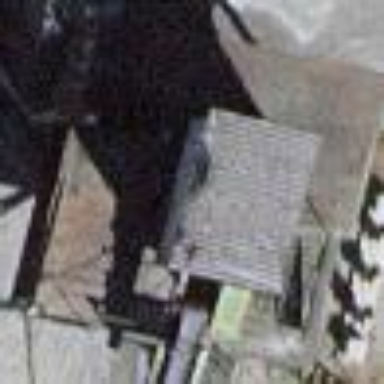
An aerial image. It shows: Industrial building.